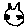
Label: cat